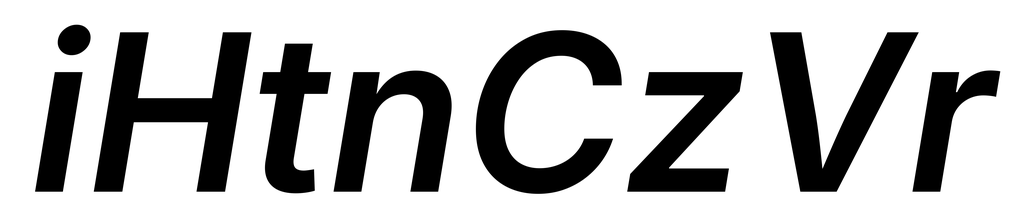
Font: Inter-Italic_SemiBold_Italic